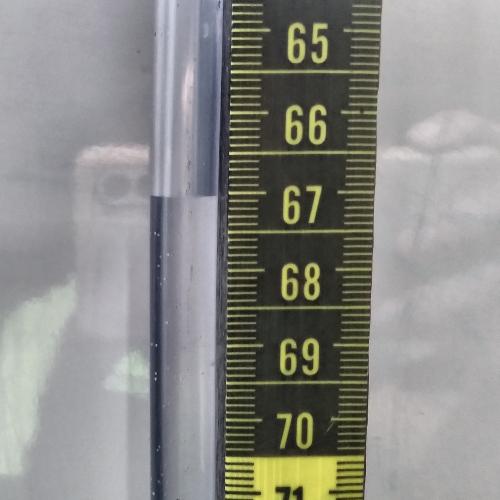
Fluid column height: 67.0 cm